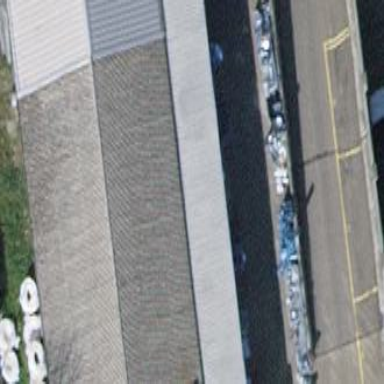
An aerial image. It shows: View of roof of building.